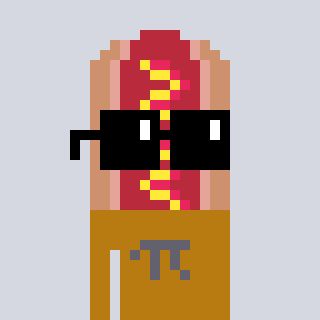
a pixel art character with square black sunglasses, a hotdog-shaped head and a gold-colored body on a cool background